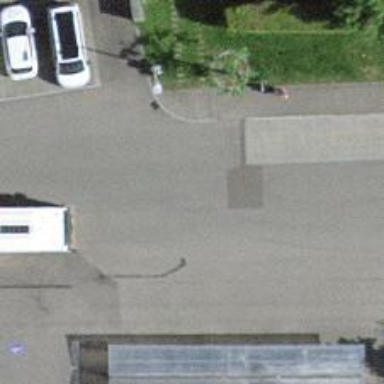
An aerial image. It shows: Public transport stop position.